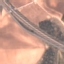
Label: Highway